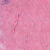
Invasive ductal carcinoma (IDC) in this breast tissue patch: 0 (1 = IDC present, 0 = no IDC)